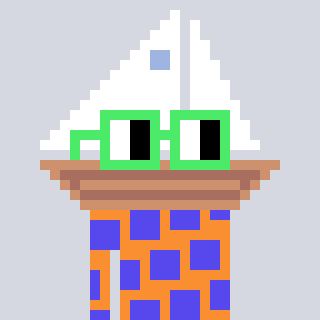
a pixel art character with square light green glasses, a sailboat-shaped head and a orange-colored body on a cool background